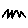
Label: zigzag